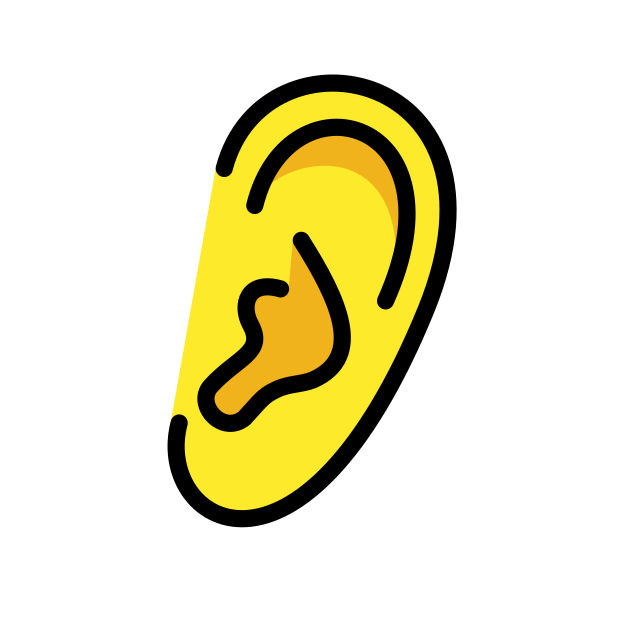
ear